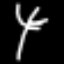
Label: palm tree